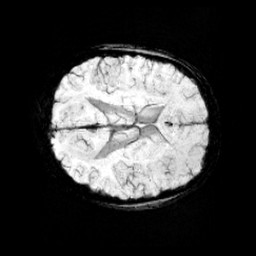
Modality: minIP
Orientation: axial
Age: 11
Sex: male
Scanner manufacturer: siemens
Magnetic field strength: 3 T
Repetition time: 0.027 s
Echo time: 0.02 s